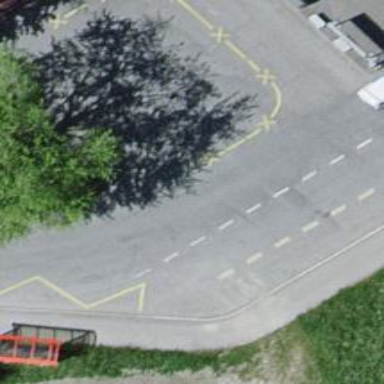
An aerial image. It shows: Lift gate barrier.